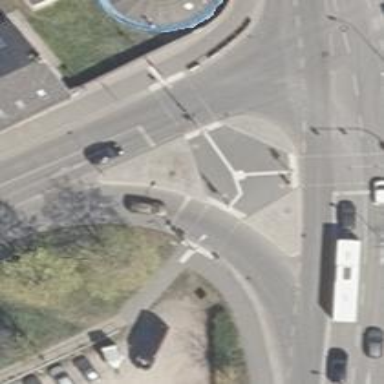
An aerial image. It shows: Road with traffic signals at the crossing.